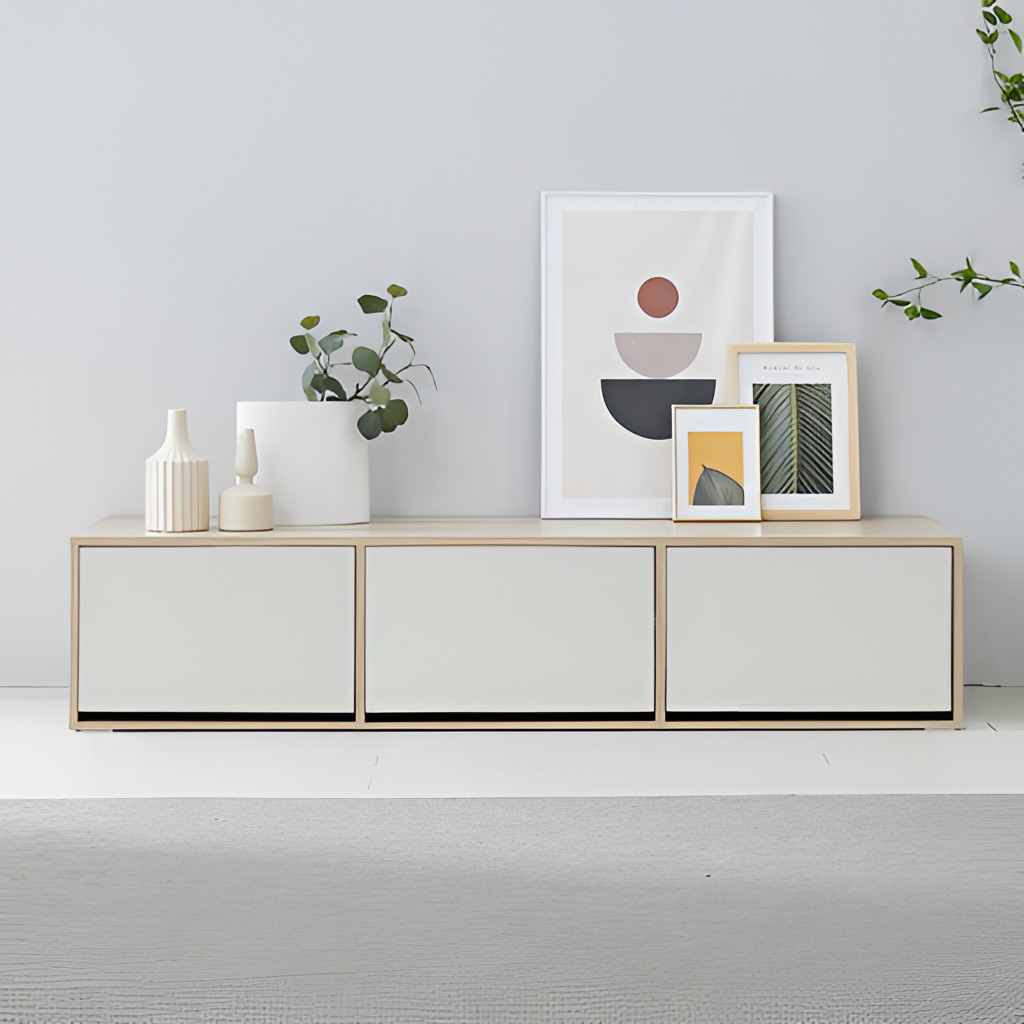
living room, white wood media console, paint wallpaper, with solid pattern, contemporary, white tile flooring, with large square pattern